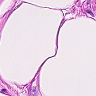
Metastatic tissue present: no